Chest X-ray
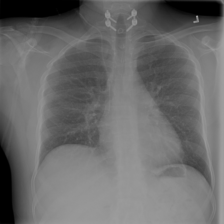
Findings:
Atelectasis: negative
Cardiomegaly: negative
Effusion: negative
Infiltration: negative
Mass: negative
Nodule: negative
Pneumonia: negative
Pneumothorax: negative
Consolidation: negative
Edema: negative
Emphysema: negative
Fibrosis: negative
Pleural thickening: negative
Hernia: negative